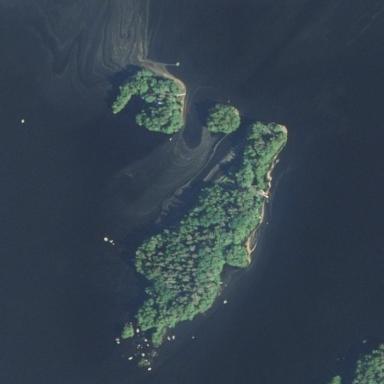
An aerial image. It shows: Islet.